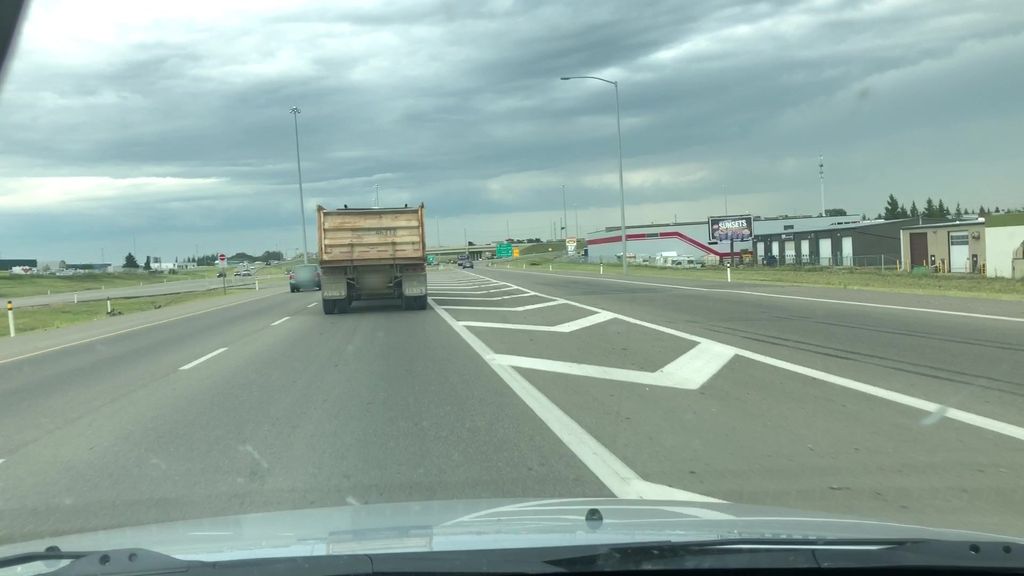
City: edmonton